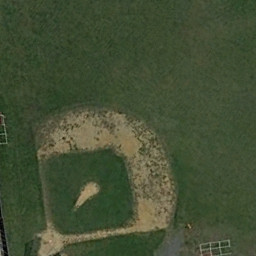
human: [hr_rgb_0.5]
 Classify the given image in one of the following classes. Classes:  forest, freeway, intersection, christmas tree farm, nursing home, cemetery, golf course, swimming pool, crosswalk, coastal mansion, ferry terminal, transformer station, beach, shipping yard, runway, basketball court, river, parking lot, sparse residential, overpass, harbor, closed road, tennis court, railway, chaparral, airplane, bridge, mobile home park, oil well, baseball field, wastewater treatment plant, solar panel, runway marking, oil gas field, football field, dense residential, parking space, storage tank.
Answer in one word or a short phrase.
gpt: baseball field